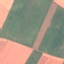
Land use / land cover class: AnnualCrop